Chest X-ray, AP view. Patient: 24 years old, sex M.
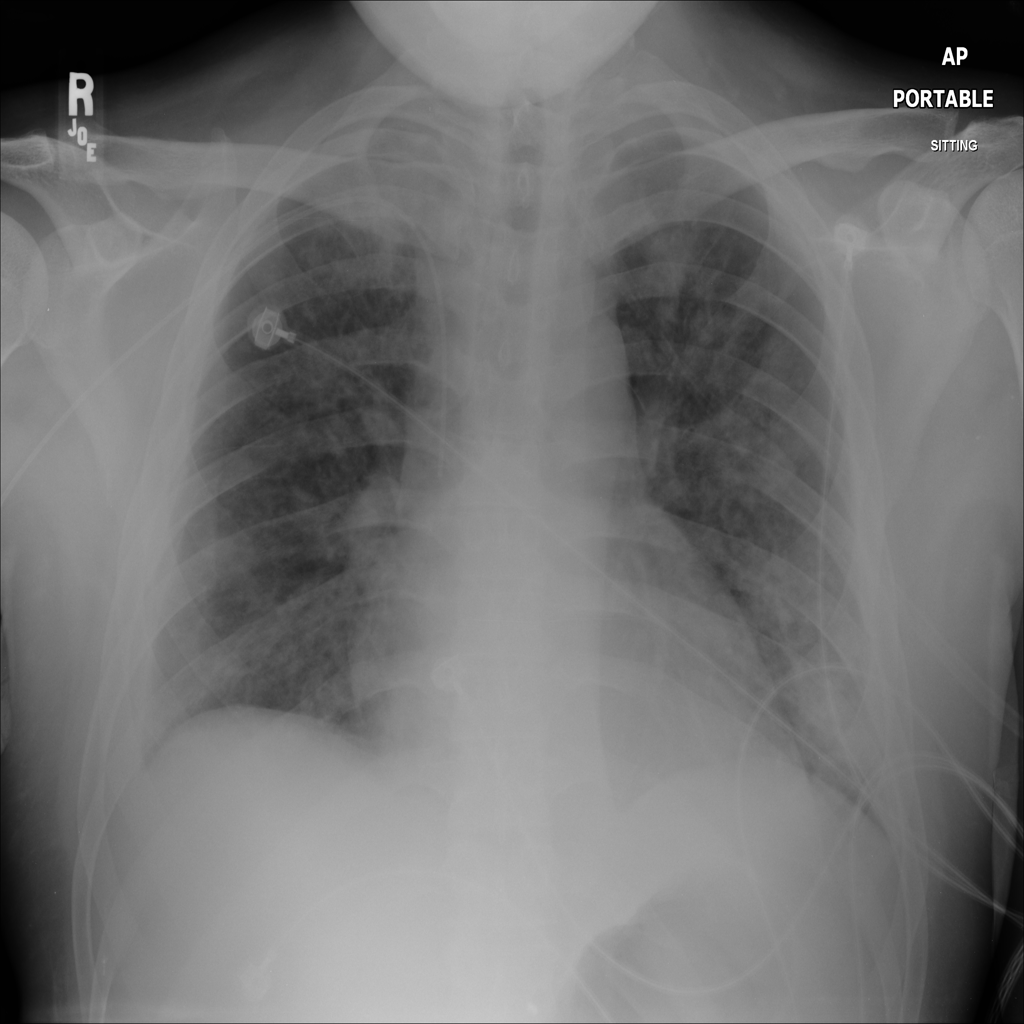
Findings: Effusion